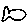
Label: fish